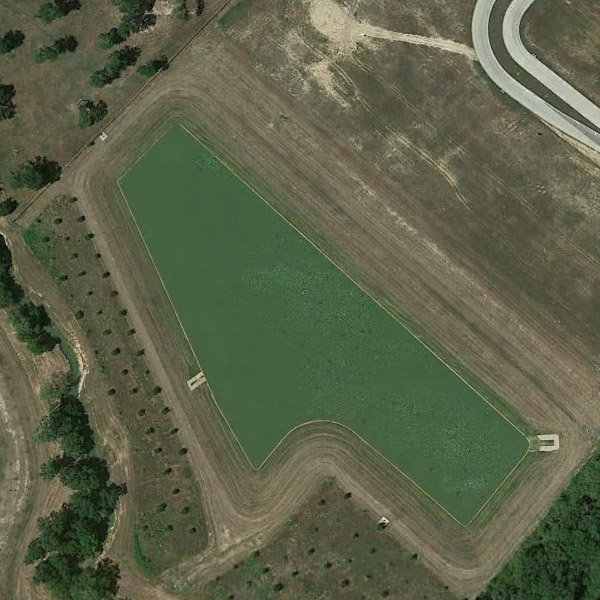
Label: Pond